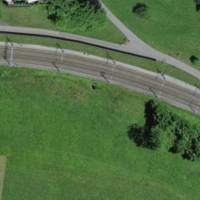
EUNIS habitat code: 24
Species observed at this site:
Rubus caesius